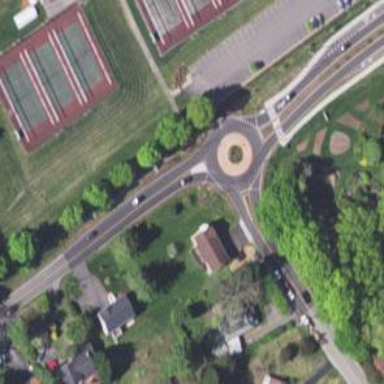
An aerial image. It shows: Tertiary road with asphalt surface leading to roundabout.